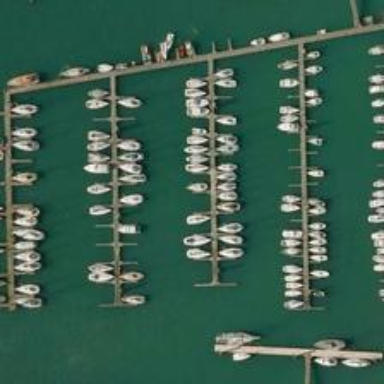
Five rows of boats are orderly in a port .